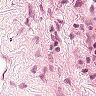
Metastatic tissue present: no